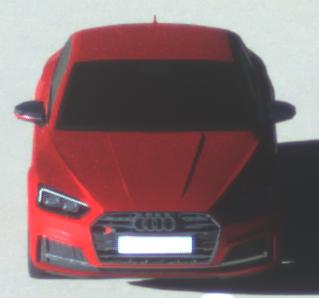
Make: Audi
Model: S5 Sportback
Detailed model: 8T Facelift
Model produced from: 2011
Model produced until: 2016
Doors: 5
Color: red
Road condition: dry road
Daytime: morning or afternoon
Contrast: high contrast